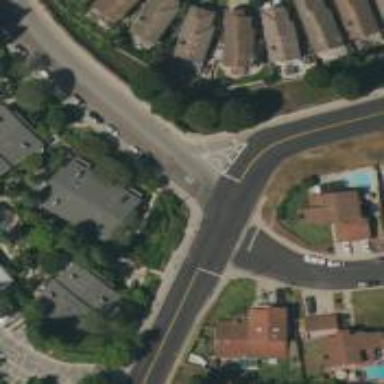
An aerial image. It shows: Road with stop sign.